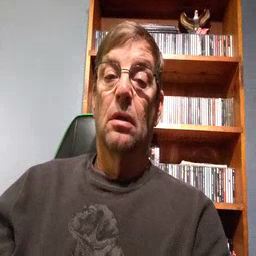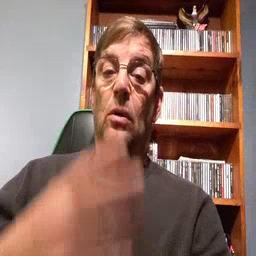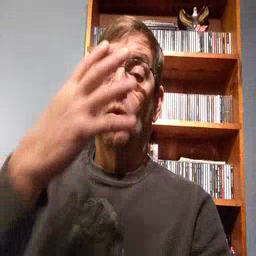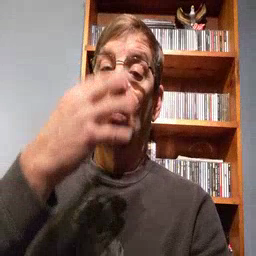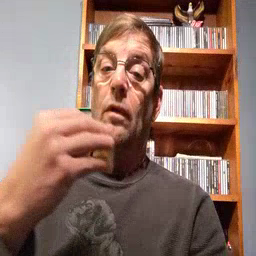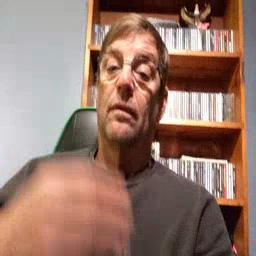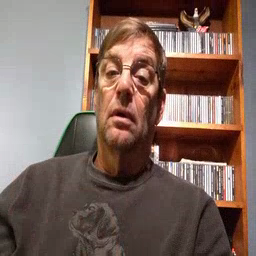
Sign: wolf